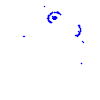
Particle: pion